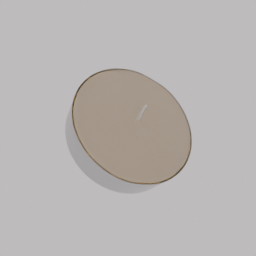
Label: decoration